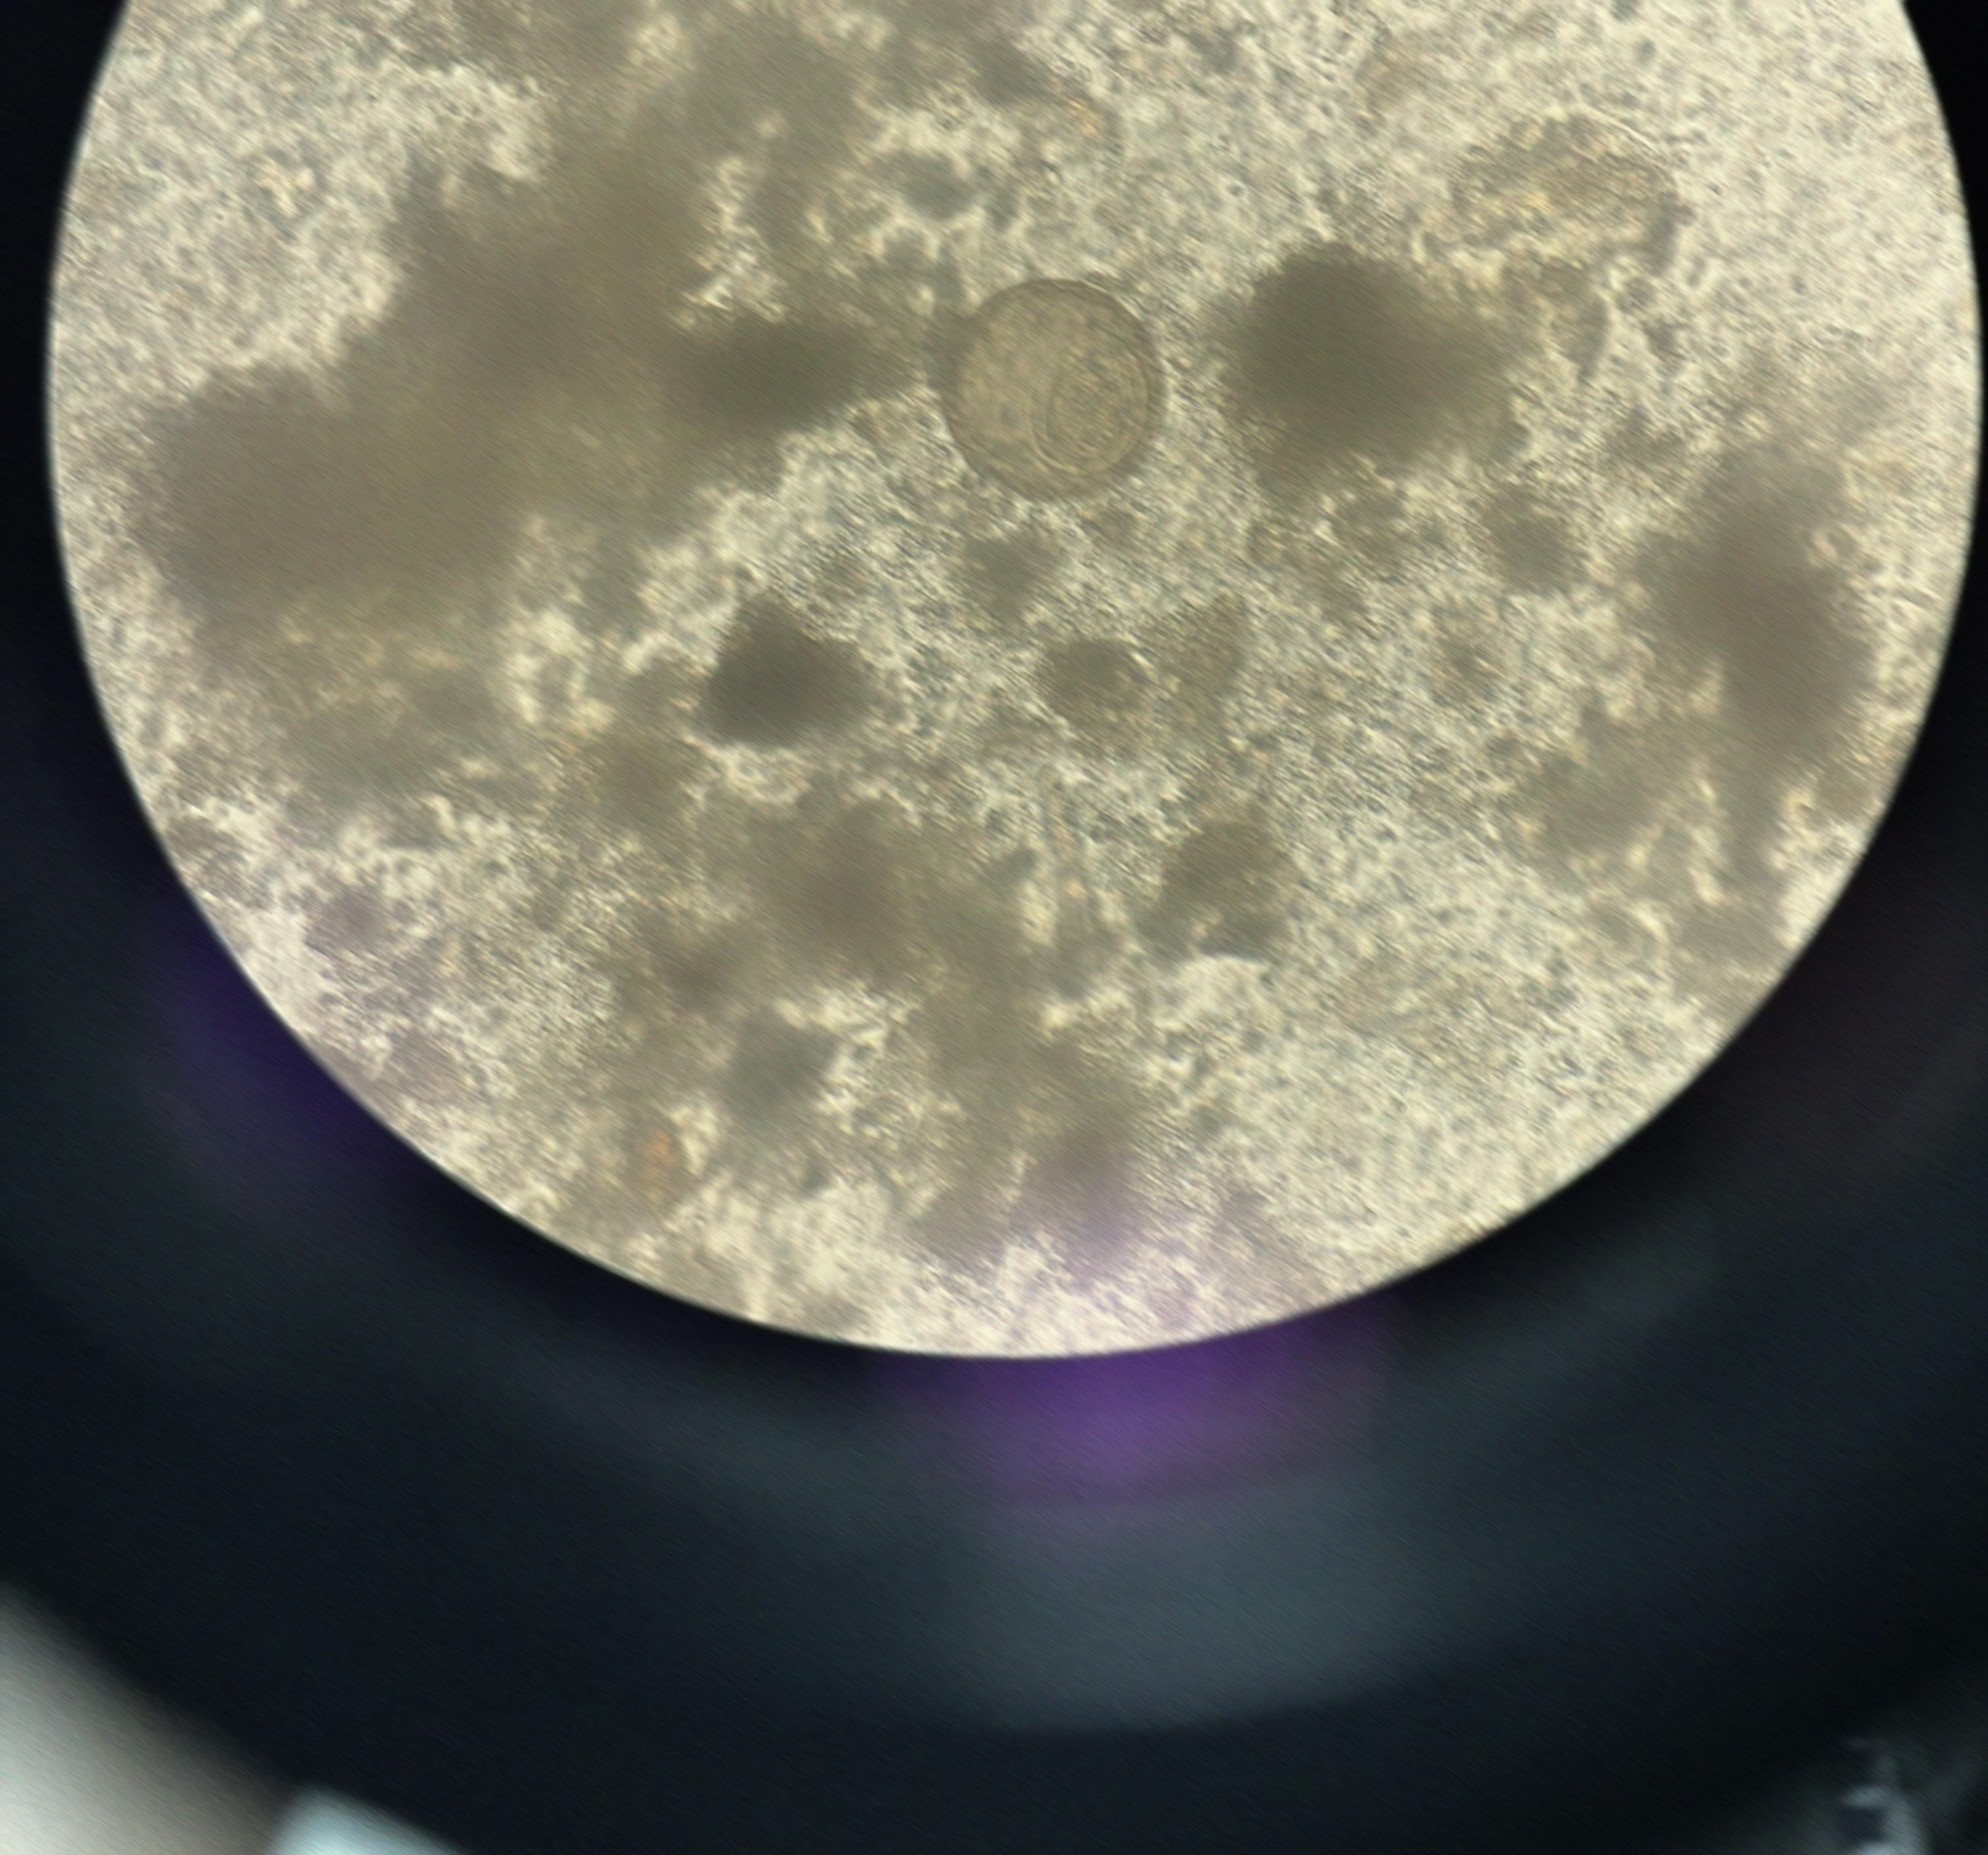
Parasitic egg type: Hymenolepis diminuta